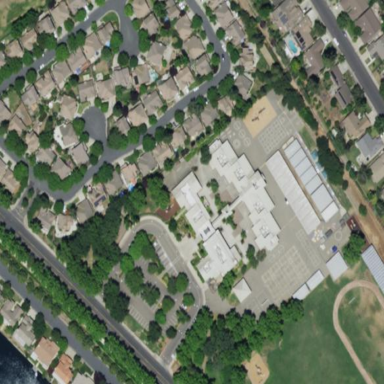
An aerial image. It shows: School.